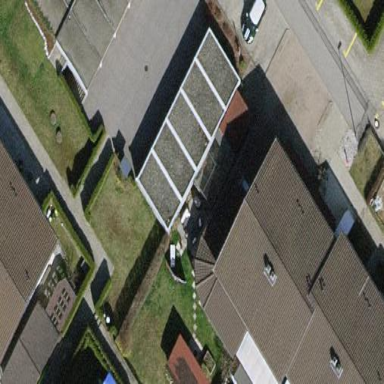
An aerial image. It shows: Group of garages.